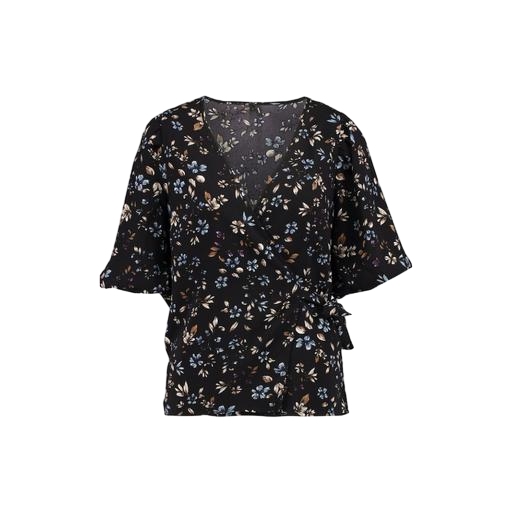
black printed short-sleeve top only macy, multicolor floral-print t-shirt only macy, black floral-print surplice top, white background